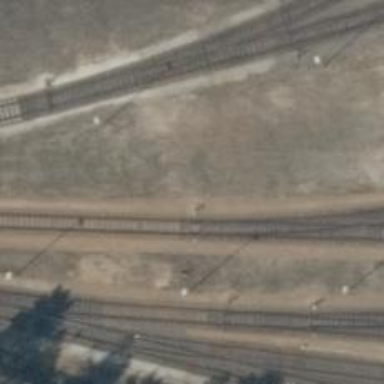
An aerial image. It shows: Railway switch.